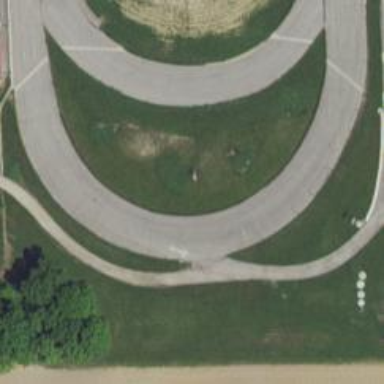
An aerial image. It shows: Raceway for motor sports.